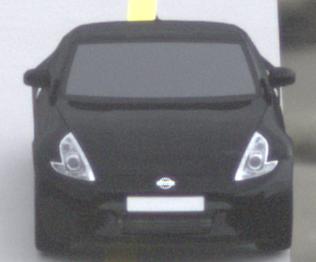
Make: Nissan
Model: 370Z Coupé
Detailed model: 370Z (Z34) Coupé
Model produced from: 2009/12
Model produced until: 2013/03
Doors: 3
Color: black
Road condition: dry road
Daytime: midday
Contrast: low contrast